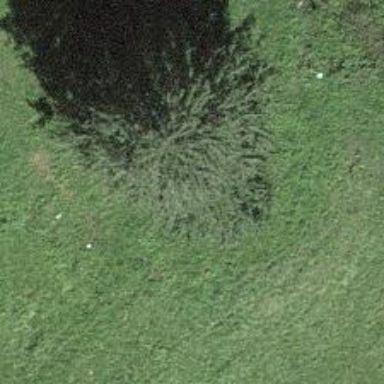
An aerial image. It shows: Beautiful tree in nature.